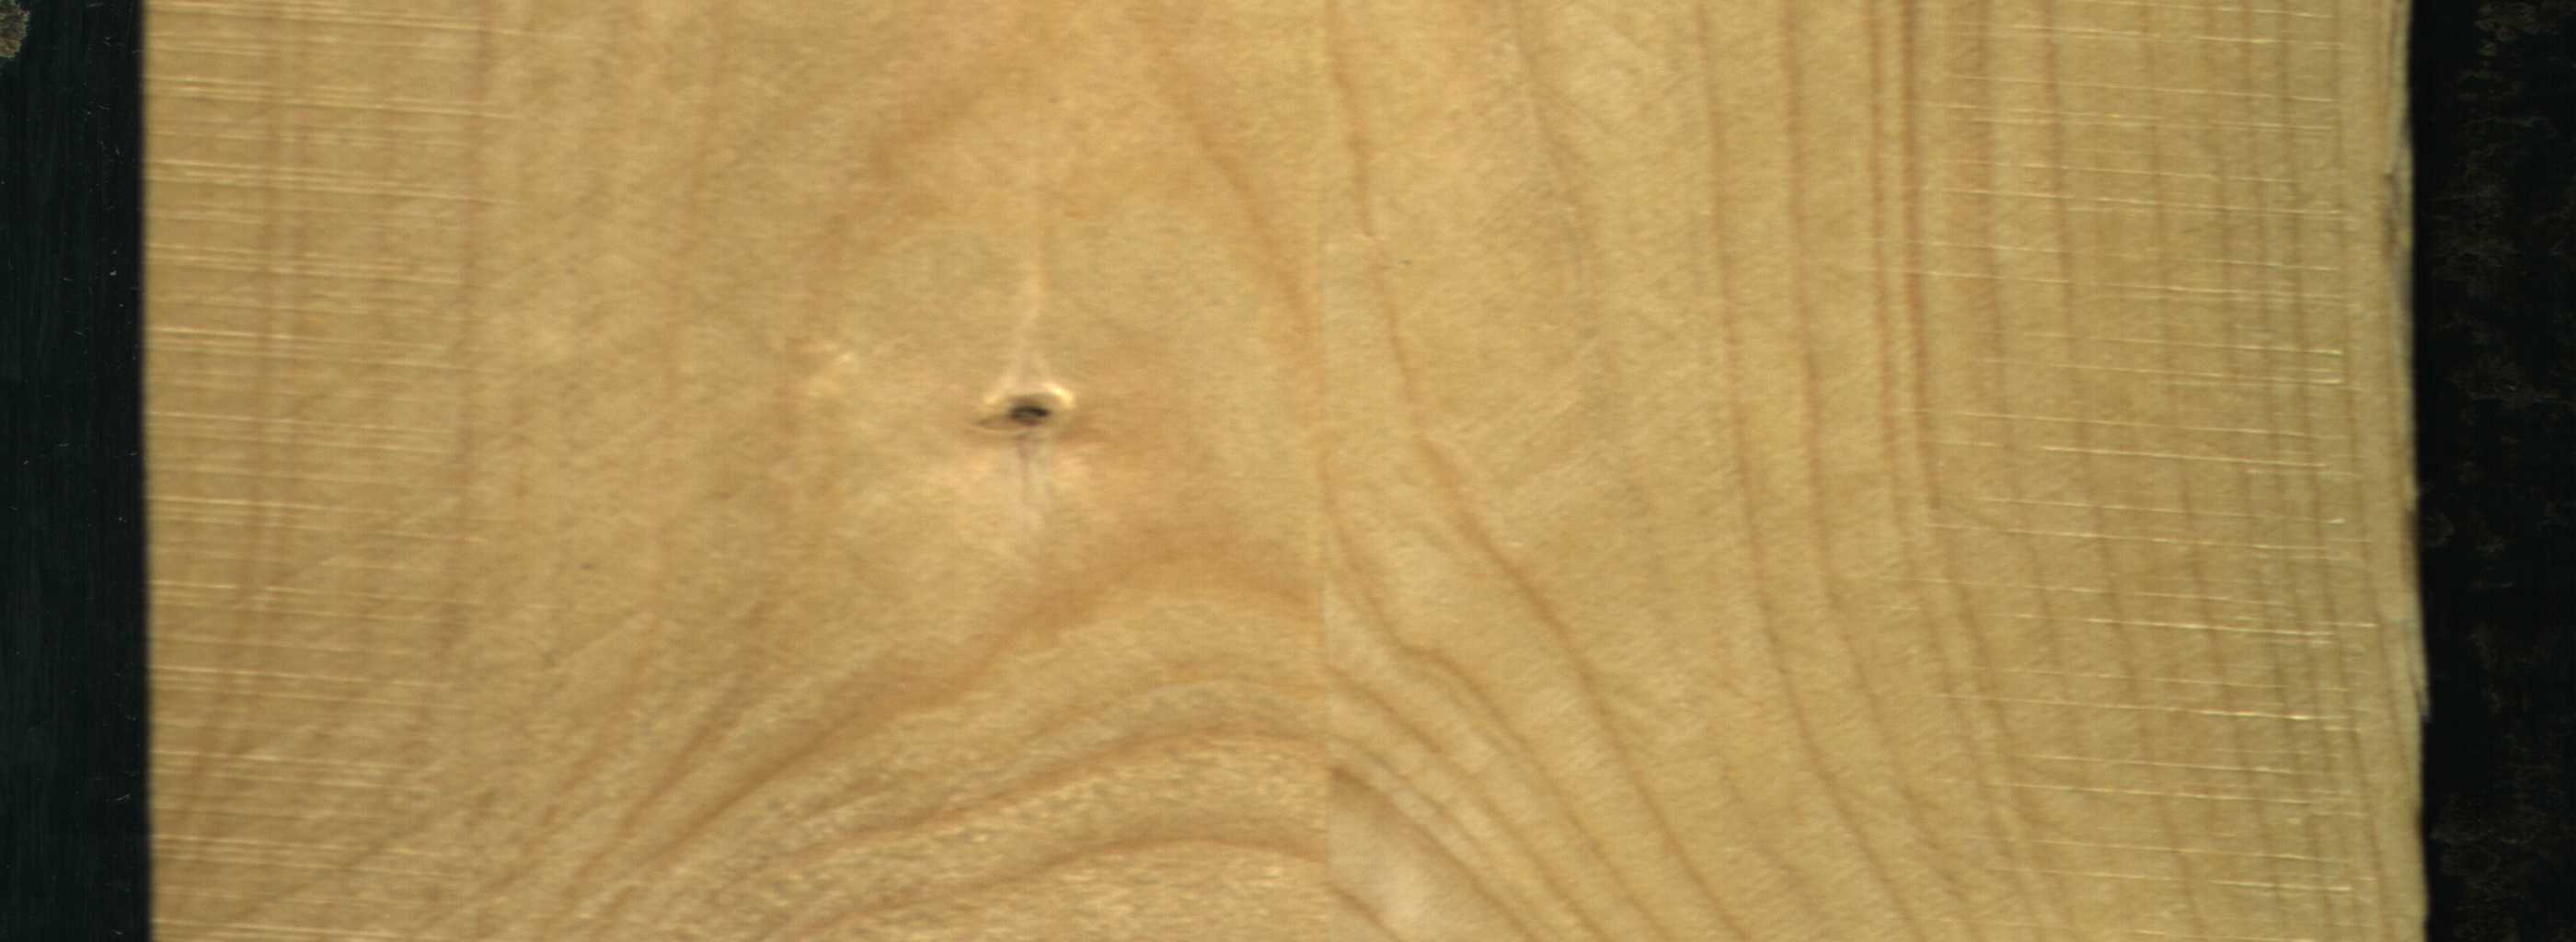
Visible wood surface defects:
Live_Knot